Question: i'm new here and i came across a doubt, i've created an input button where i can type my value, but unfortunatly it pass me only this value [object object]
That's my screenshot:

My input function:
'''
function ButtonBID(props) {
return (
<div class="form__group field">
<input
value={props.text}
onChange={props.setText}
type="input"
class="form__field"
placeholder="Name"
name="bid"
id="name"
required
/>
<label for="name" class="form__label">
Bid now!
</label>
</div>
);
}
'''
Where i define the function:
'''
function RankingHome() {
const [textValue, setTextValue] = useState('');
return (
<>
<Navbar />
<HeroContainer>
<HeroBg>
<VideoBg
src={Video}
type="video/mp4"
autoPlay
loop
muted
playsInline
/>
</HeroBg>
<HeroContent>
<HeroItems>
<HeroH1>Who will win?</HeroH1>
<Table />
<div className="flexati">
<FirstPositionButton />
<ButtonBID text={textValue} setText={setTextValue} />
<Link to="/Pay">
<i class="far fa-check"></i>
</Link>
</div>
</HeroItems>
</HeroContent>
</HeroContainer>
</>
);
}
export default RankingHome;
'''
as u can see i've created a const where i pass the value for text and setText, how could i resolve this issue? thanks!!
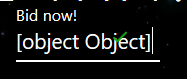
Answer: 'onChange' callback has event parameter from which you can get the changed text.
'''
<input
value={props.text}
onChange={e => props.setText(e.target.value)}
...
/>
'''